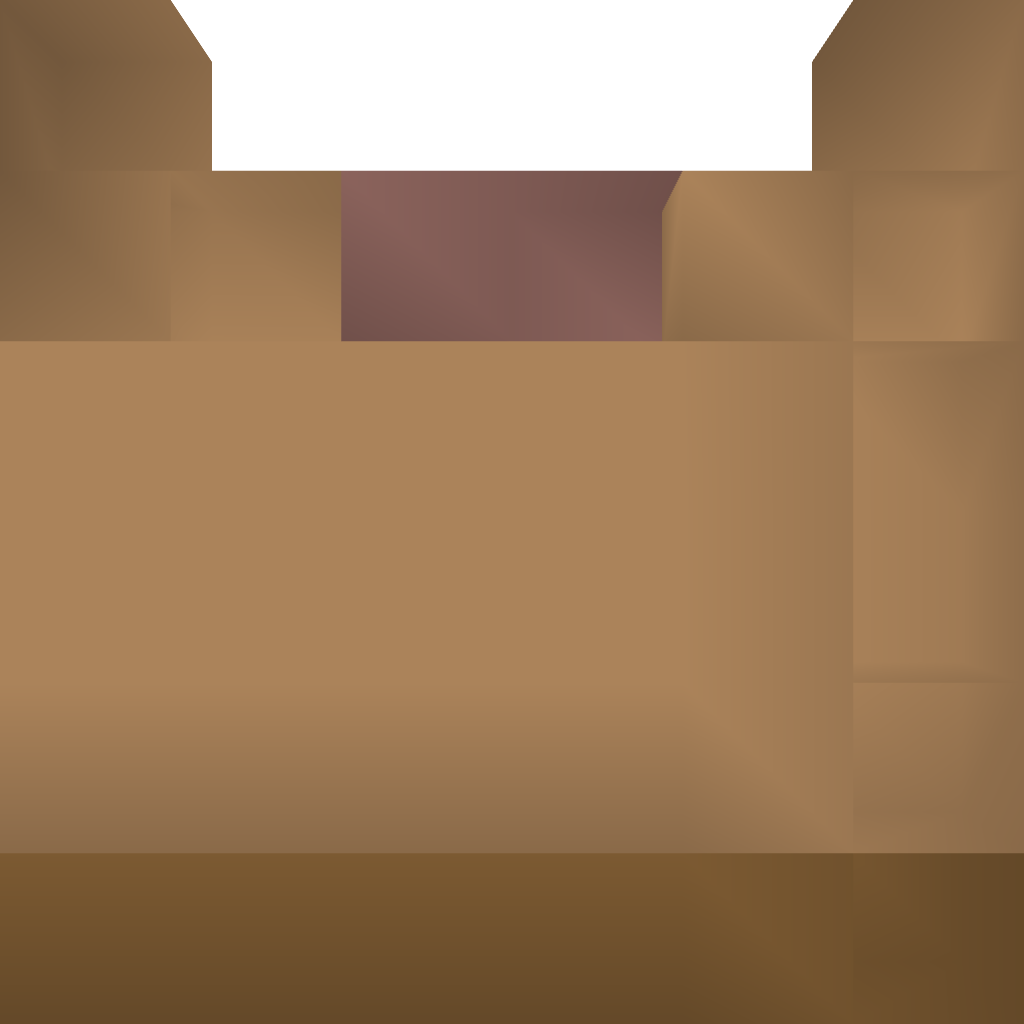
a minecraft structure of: Boat Dock bad low quality